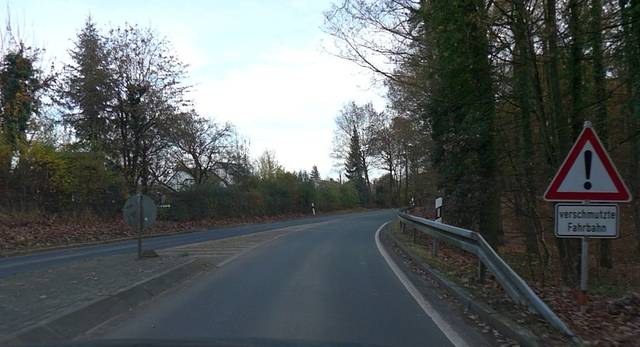
Region: Germany
Coordinates: 49.616, 11.023